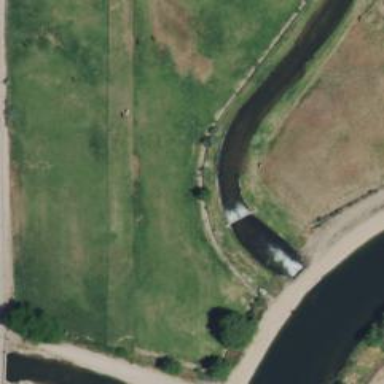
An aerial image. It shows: Weir along the waterway.